Interaction volume radius: 10 \u00c5
Interaction volume height: 10 \u00c5
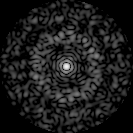
Disorder parameter: 0.8401